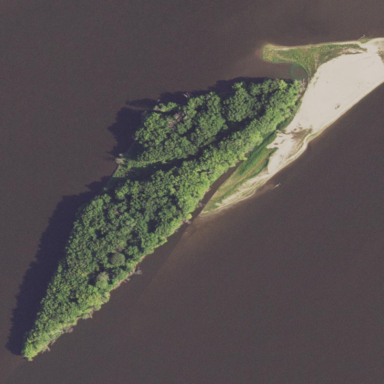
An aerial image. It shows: Islet.